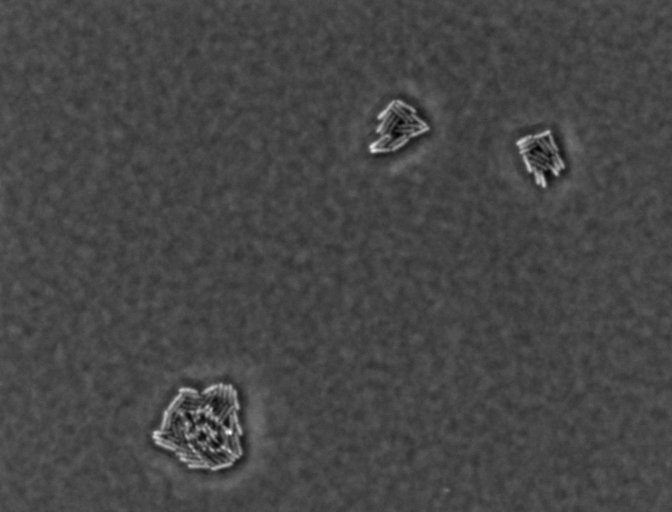
Salmonella enterica Typhimurium